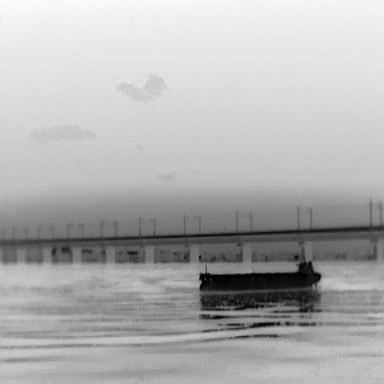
There is a liner in the infrared image.